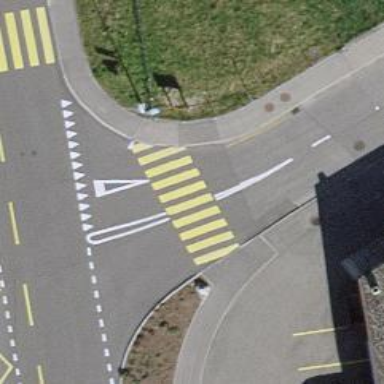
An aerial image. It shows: Marked crossing with zebra markings.